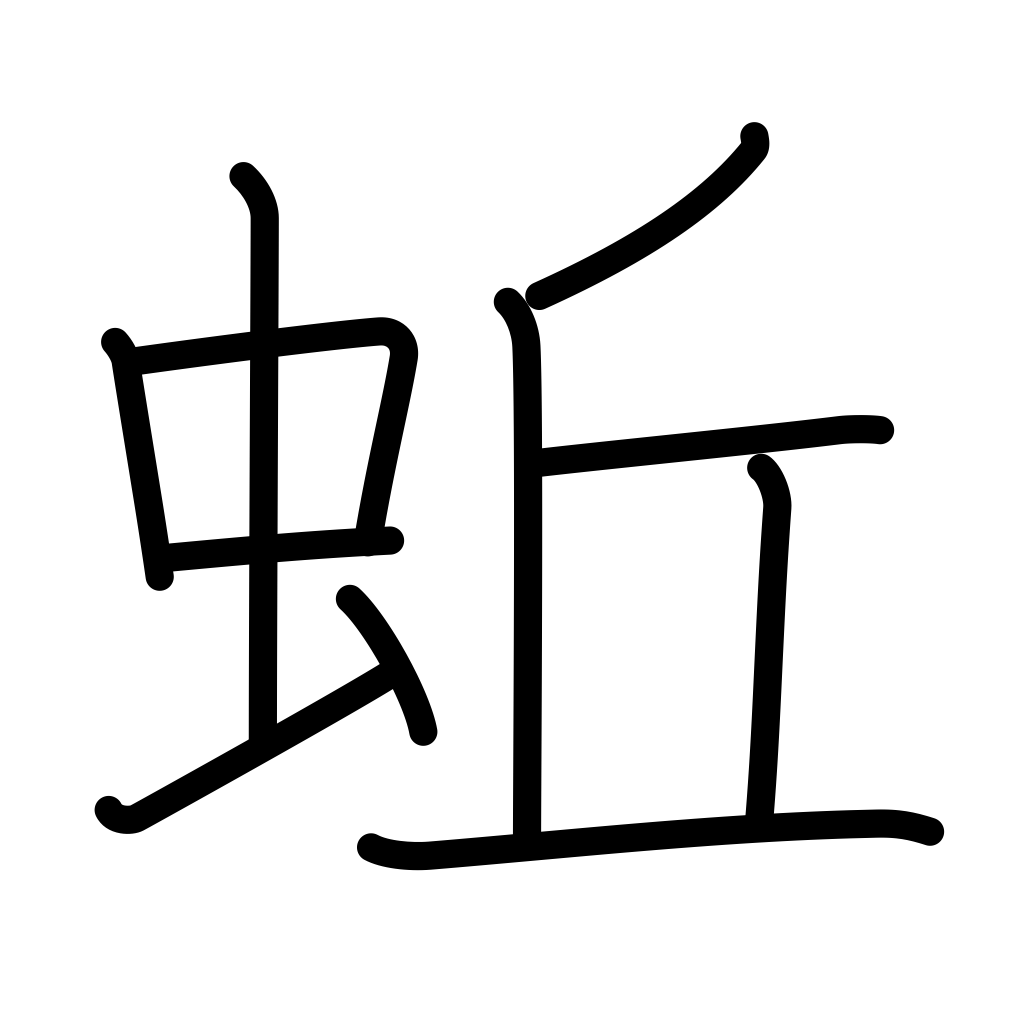
Meaning: earthworm